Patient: sex M, age 50
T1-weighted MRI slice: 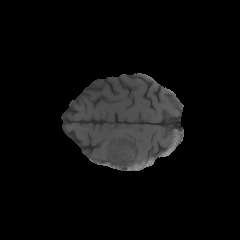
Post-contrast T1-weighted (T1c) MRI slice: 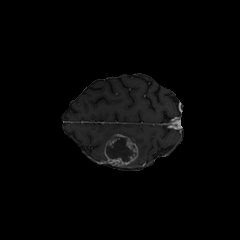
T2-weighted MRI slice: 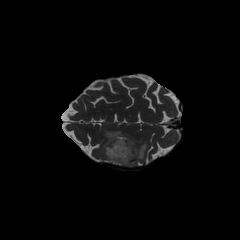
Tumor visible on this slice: yes
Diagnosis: Glioblastoma, IDH-wildtype
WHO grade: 4